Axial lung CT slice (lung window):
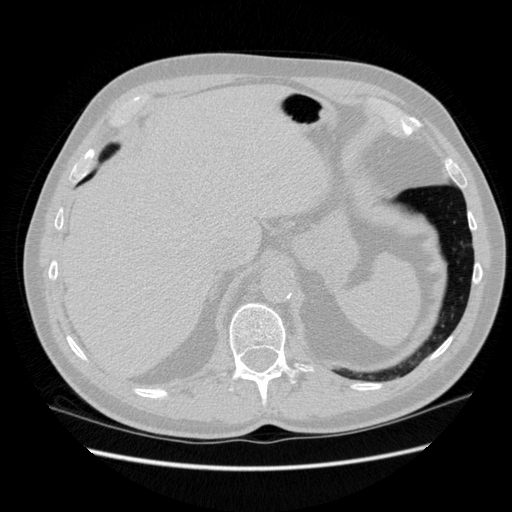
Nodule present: no